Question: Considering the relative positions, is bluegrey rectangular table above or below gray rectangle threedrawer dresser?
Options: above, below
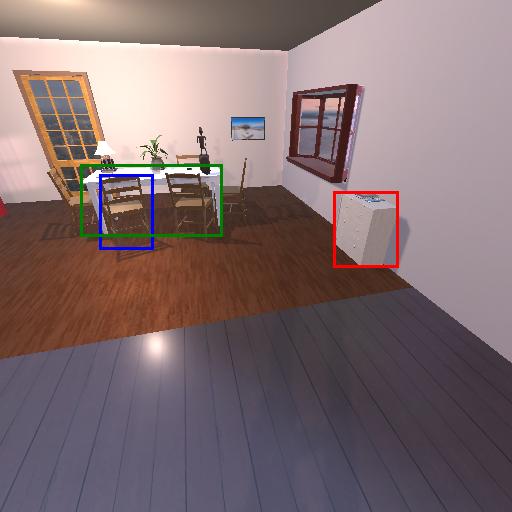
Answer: above